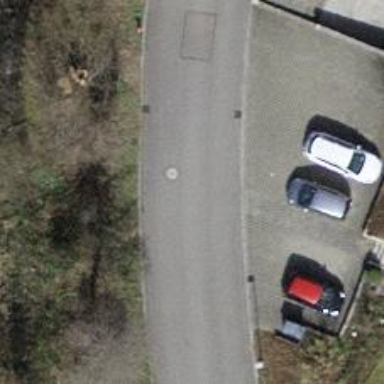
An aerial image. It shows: Paved residential road.